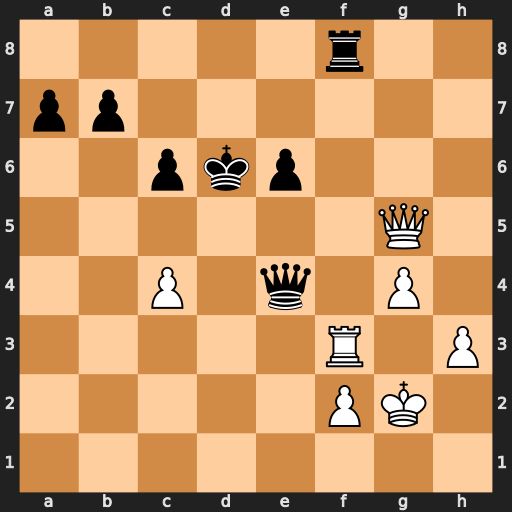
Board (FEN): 5r2/pp6/2pkp3/6Q1/2P1q1P1/5R1P/5PK1/8
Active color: w
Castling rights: -
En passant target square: -
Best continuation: c5+ Kd7 Qg7+ Rf7 Qxf7+